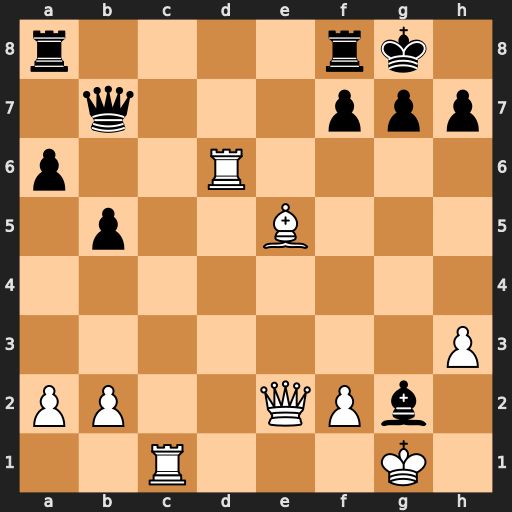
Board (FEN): r4rk1/1q3ppp/p2R4/1p2B3/8/7P/PP2QPb1/2R3K1
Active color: w
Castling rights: -
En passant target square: -
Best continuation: Qg4 f6 Rd7 Qxd7 Qxd7